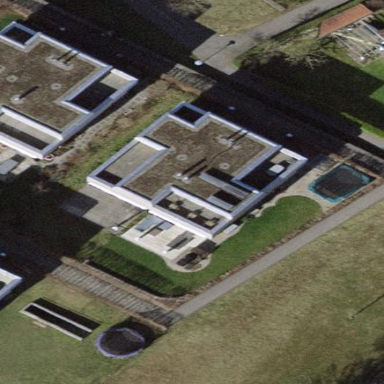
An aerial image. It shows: Terrace building.